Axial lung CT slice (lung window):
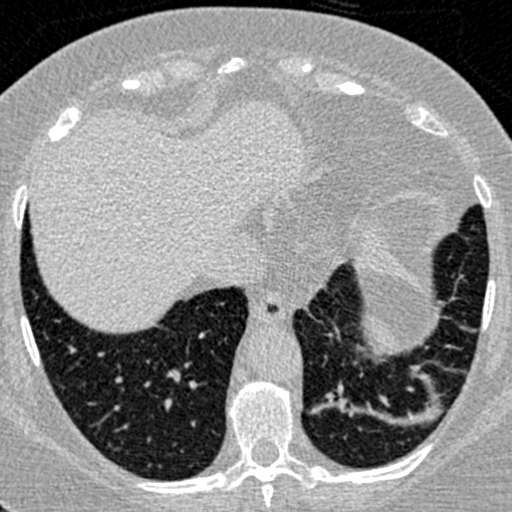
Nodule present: no